Chest X-ray. View position: PA
Patient age: 26
Patient sex: M
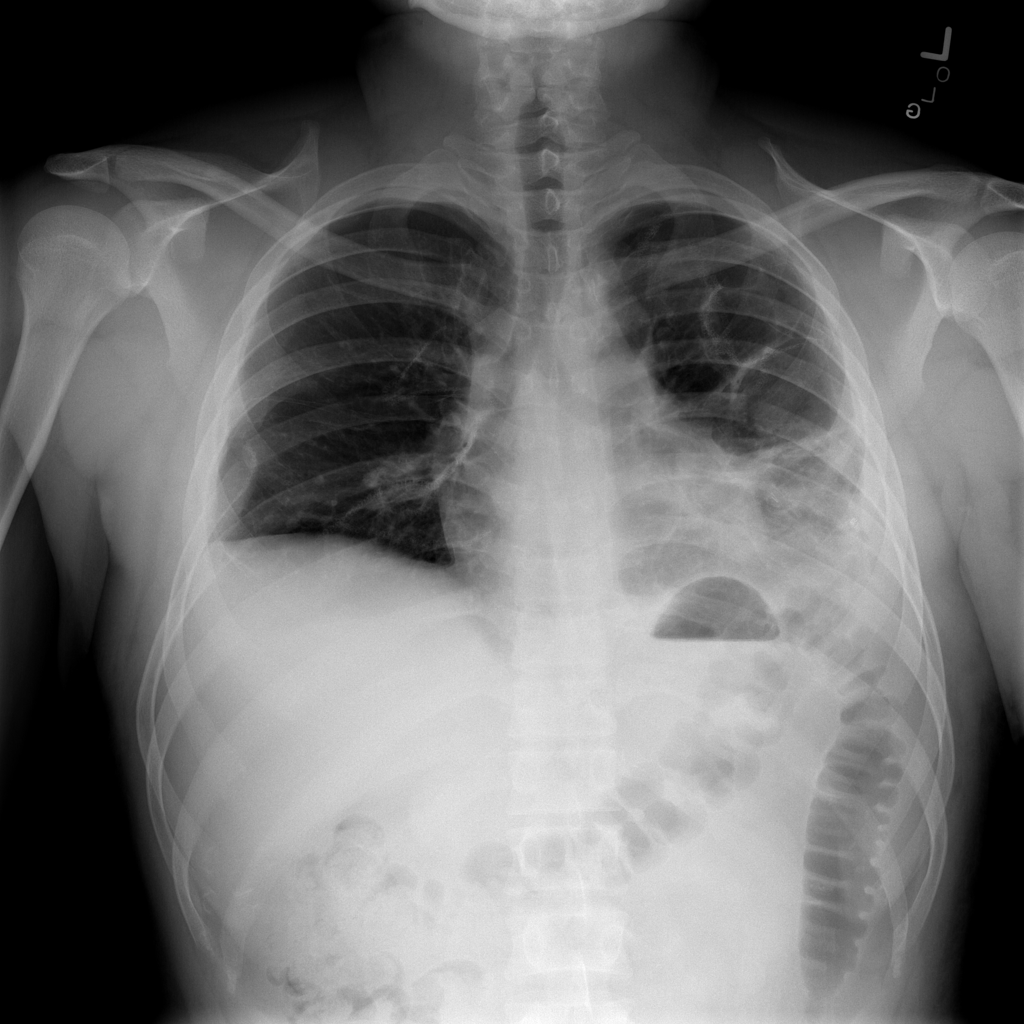
Finding: Pneumothorax